Field crop: maize
Growth stage: 2
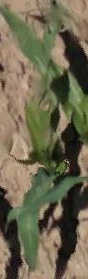
Species: maize